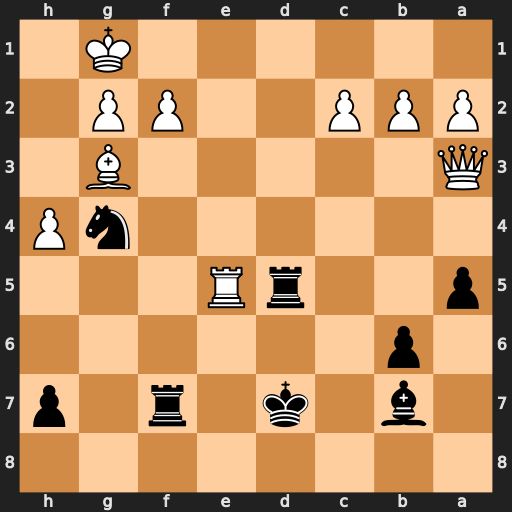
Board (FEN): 8/1b1k1r1p/1p6/p2rR3/6nP/Q5B1/PPP2PP1/6K1
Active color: b
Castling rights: -
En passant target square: -
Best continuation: Rd1+ Re1 Rxe1#